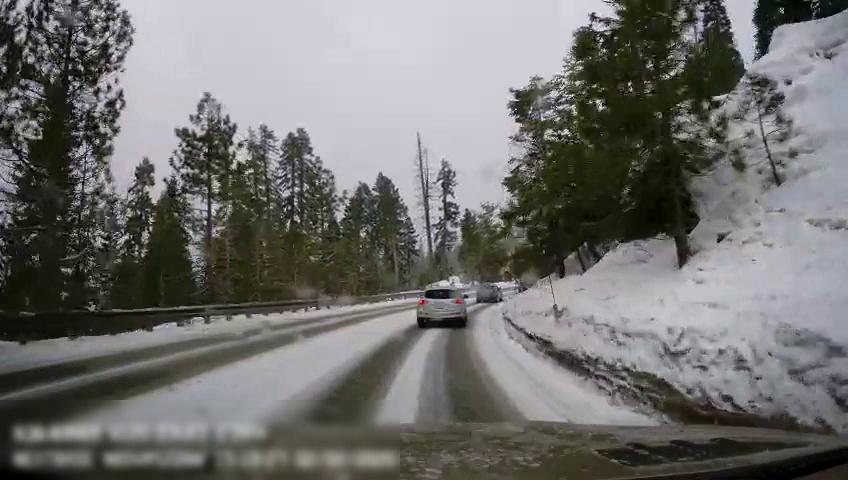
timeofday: Day
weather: Snowy
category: Drivable Space
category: Vehicles | Car
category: Vehicles | Car